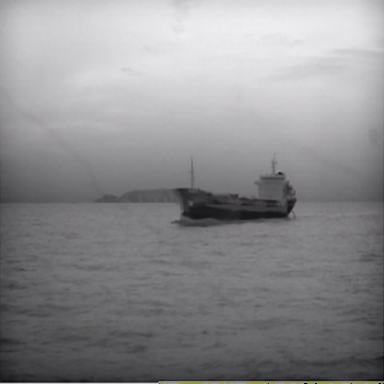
There is a liner in the infrared image.